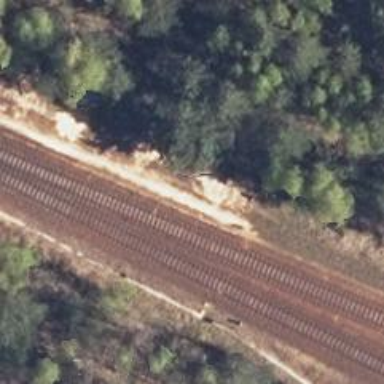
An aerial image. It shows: Junction on the railway.